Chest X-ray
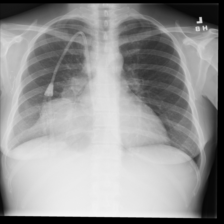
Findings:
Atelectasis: negative
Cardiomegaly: negative
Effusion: negative
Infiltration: negative
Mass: positive
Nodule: negative
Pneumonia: negative
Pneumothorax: negative
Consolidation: negative
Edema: negative
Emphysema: negative
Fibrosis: negative
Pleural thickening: negative
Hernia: negative